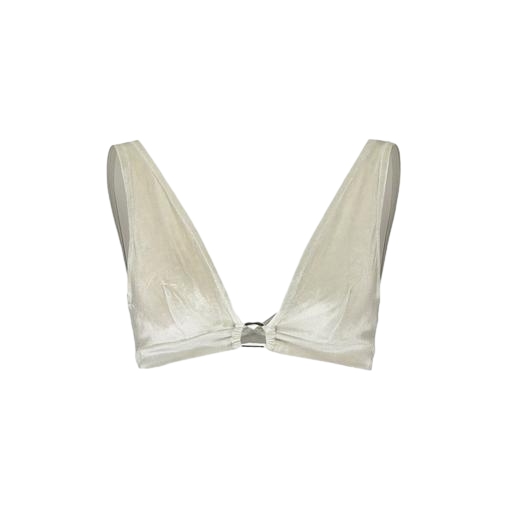
bralette top, bra top, sexy bralette top, white background